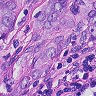
Metastatic tissue present: yes